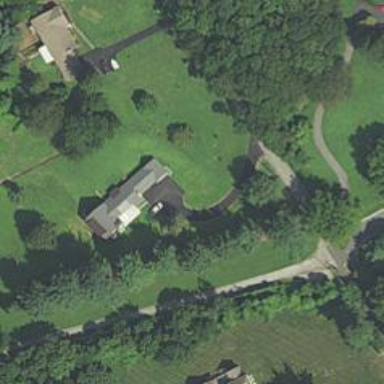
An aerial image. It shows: Driveway.